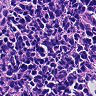
Metastatic tissue present: no